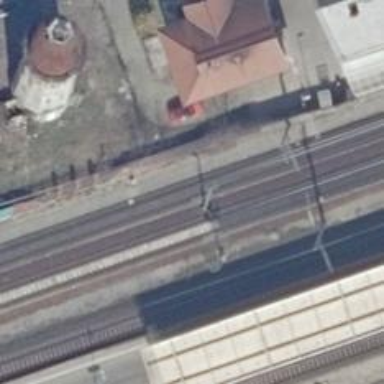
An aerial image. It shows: Railway signal.